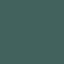
Label: SeaLake